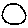
Label: moon